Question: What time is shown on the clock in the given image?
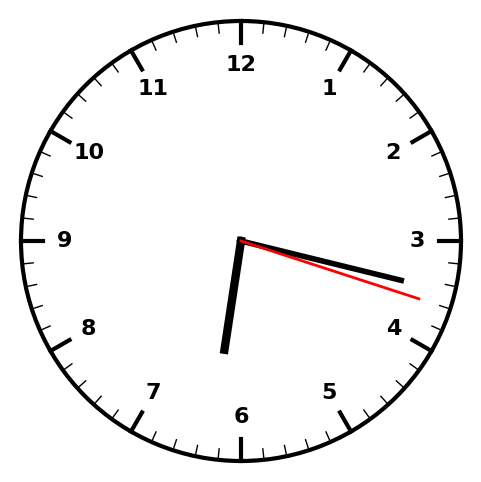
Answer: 06:17:18